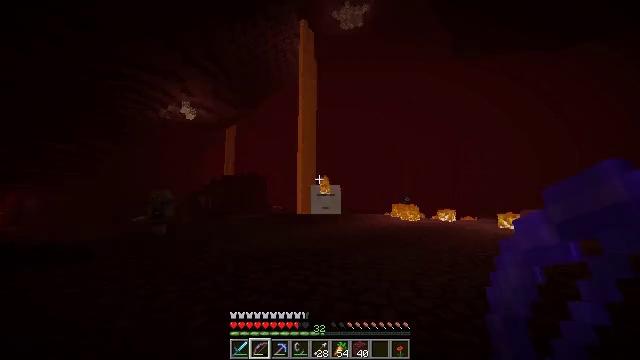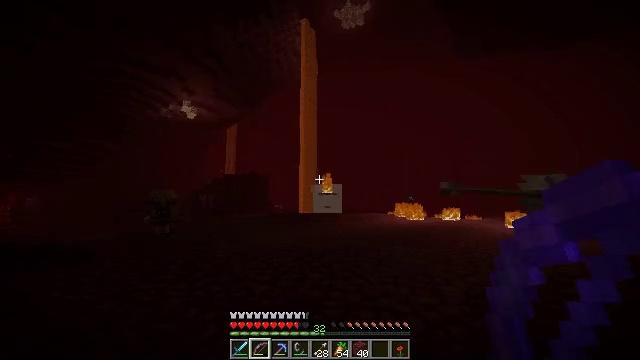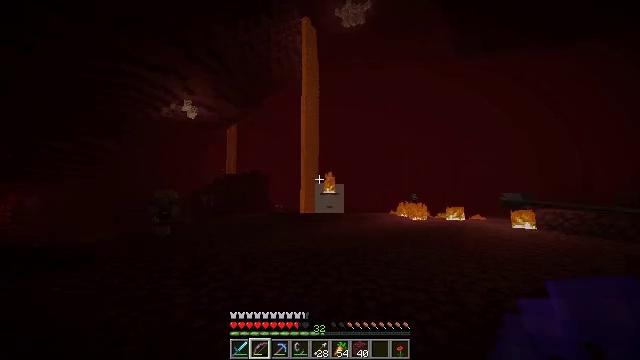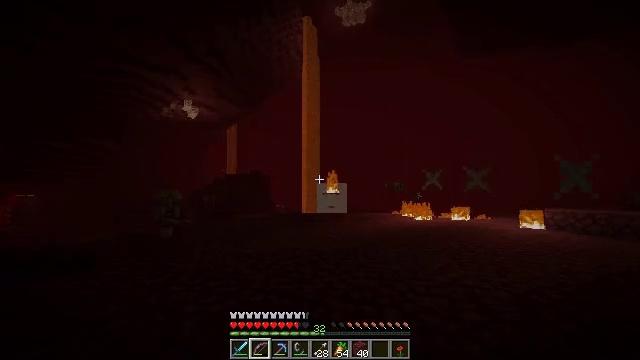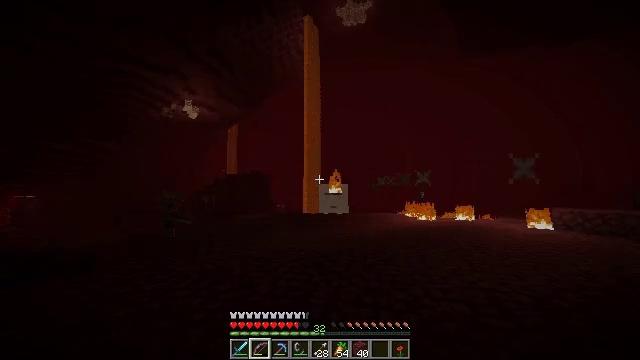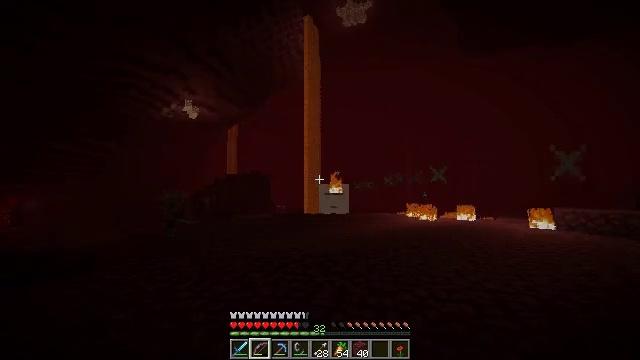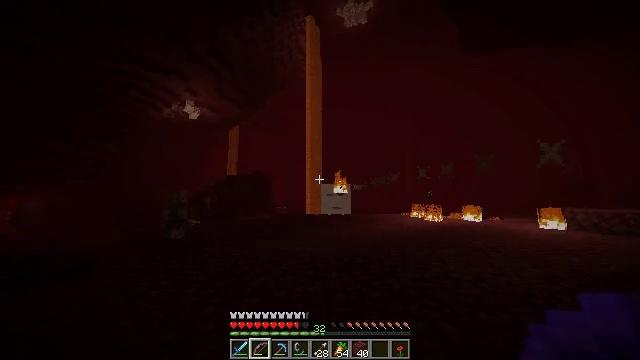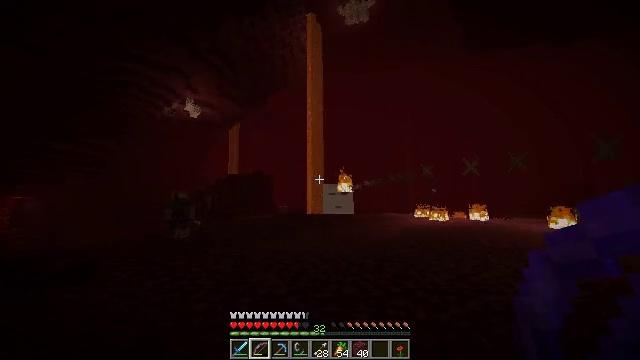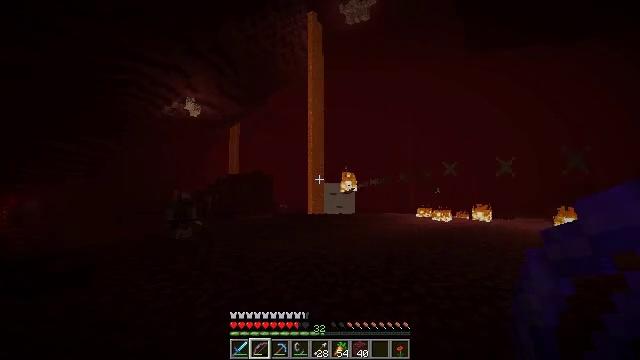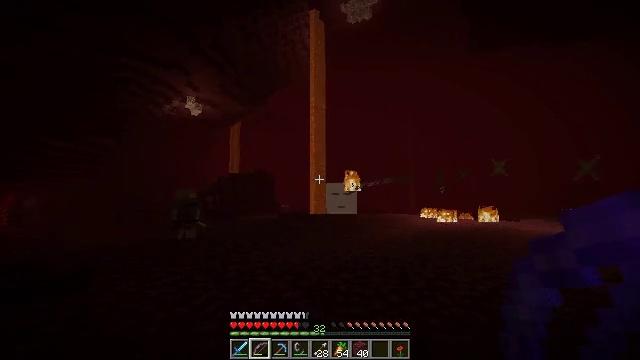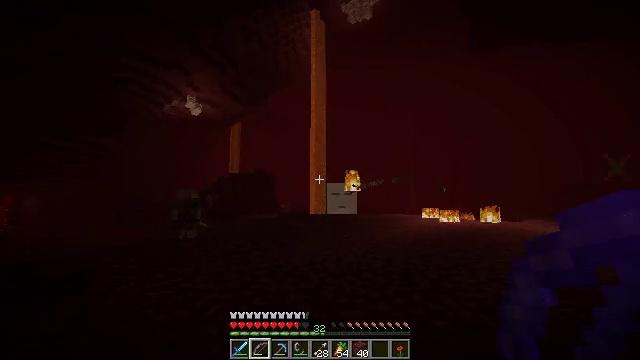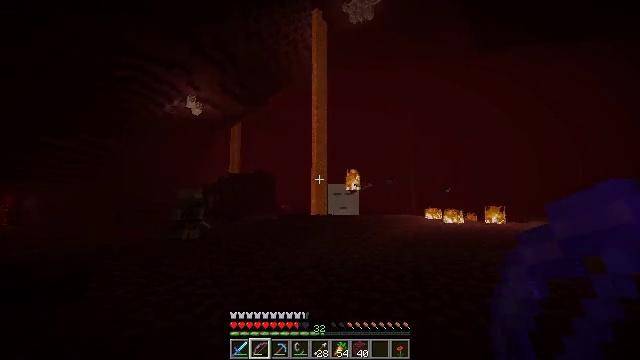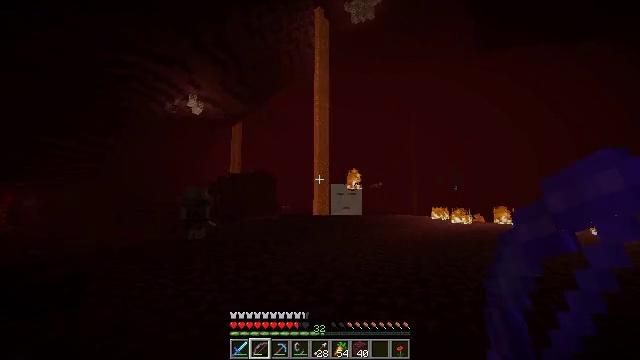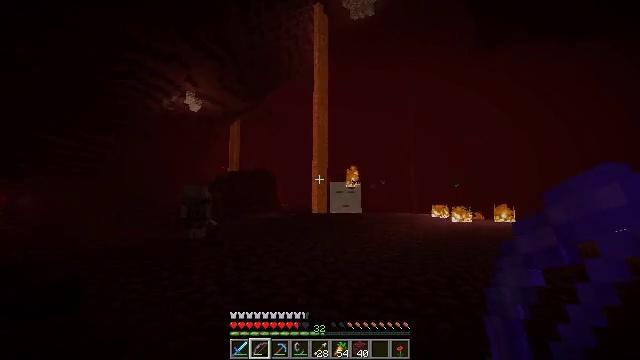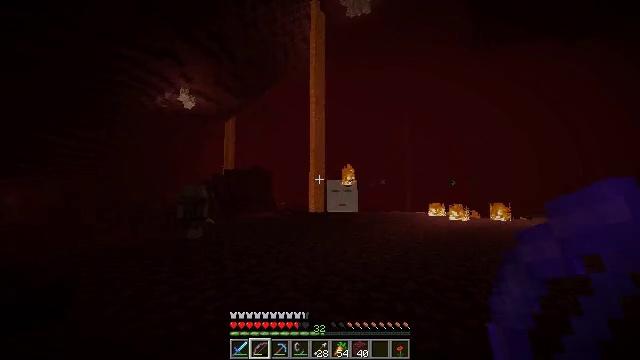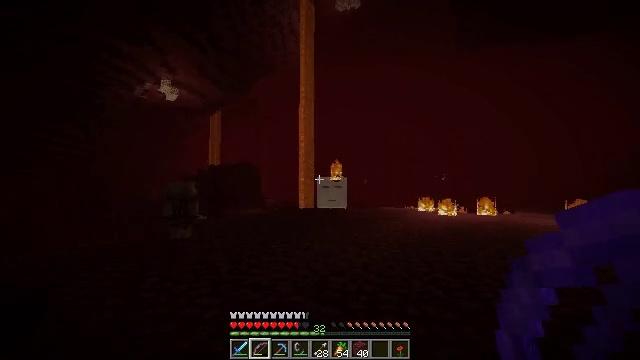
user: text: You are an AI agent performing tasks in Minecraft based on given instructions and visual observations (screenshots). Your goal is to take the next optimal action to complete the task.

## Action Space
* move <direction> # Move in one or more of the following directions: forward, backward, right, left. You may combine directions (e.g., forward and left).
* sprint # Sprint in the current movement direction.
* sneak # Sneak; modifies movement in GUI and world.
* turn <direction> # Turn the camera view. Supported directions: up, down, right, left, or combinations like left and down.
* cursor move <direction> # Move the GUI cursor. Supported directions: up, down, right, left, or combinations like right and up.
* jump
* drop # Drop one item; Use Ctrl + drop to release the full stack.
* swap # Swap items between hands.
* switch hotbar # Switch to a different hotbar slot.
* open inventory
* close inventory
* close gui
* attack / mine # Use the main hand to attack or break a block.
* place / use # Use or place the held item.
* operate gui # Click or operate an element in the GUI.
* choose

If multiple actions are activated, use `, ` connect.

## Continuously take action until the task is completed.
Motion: motion action
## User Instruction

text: Hunt the ghast.
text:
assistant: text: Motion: move forward and move left
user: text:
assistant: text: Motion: move forward and move left
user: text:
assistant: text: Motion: move forward and move left
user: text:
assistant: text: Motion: move forward and move left
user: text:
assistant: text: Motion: move forward and move left
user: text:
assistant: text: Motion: move forward and move left
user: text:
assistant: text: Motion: move forward and move left
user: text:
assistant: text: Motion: move forward and move left
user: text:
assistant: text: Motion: move forward and move left
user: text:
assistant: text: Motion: move forward and move left
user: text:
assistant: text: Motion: move forward and move left
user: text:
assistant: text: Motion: move forward and move left
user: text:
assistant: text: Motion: move forward and move left
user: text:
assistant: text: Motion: move forward and move left, turn right
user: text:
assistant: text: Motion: move forward and move left, turn right and down
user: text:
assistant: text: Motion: move forward and move left, turn right
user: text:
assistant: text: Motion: move forward and move left
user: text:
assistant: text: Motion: move forward and move left
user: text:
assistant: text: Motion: move forward and move left
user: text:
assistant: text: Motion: move forward and move left
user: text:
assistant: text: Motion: no_op